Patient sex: M
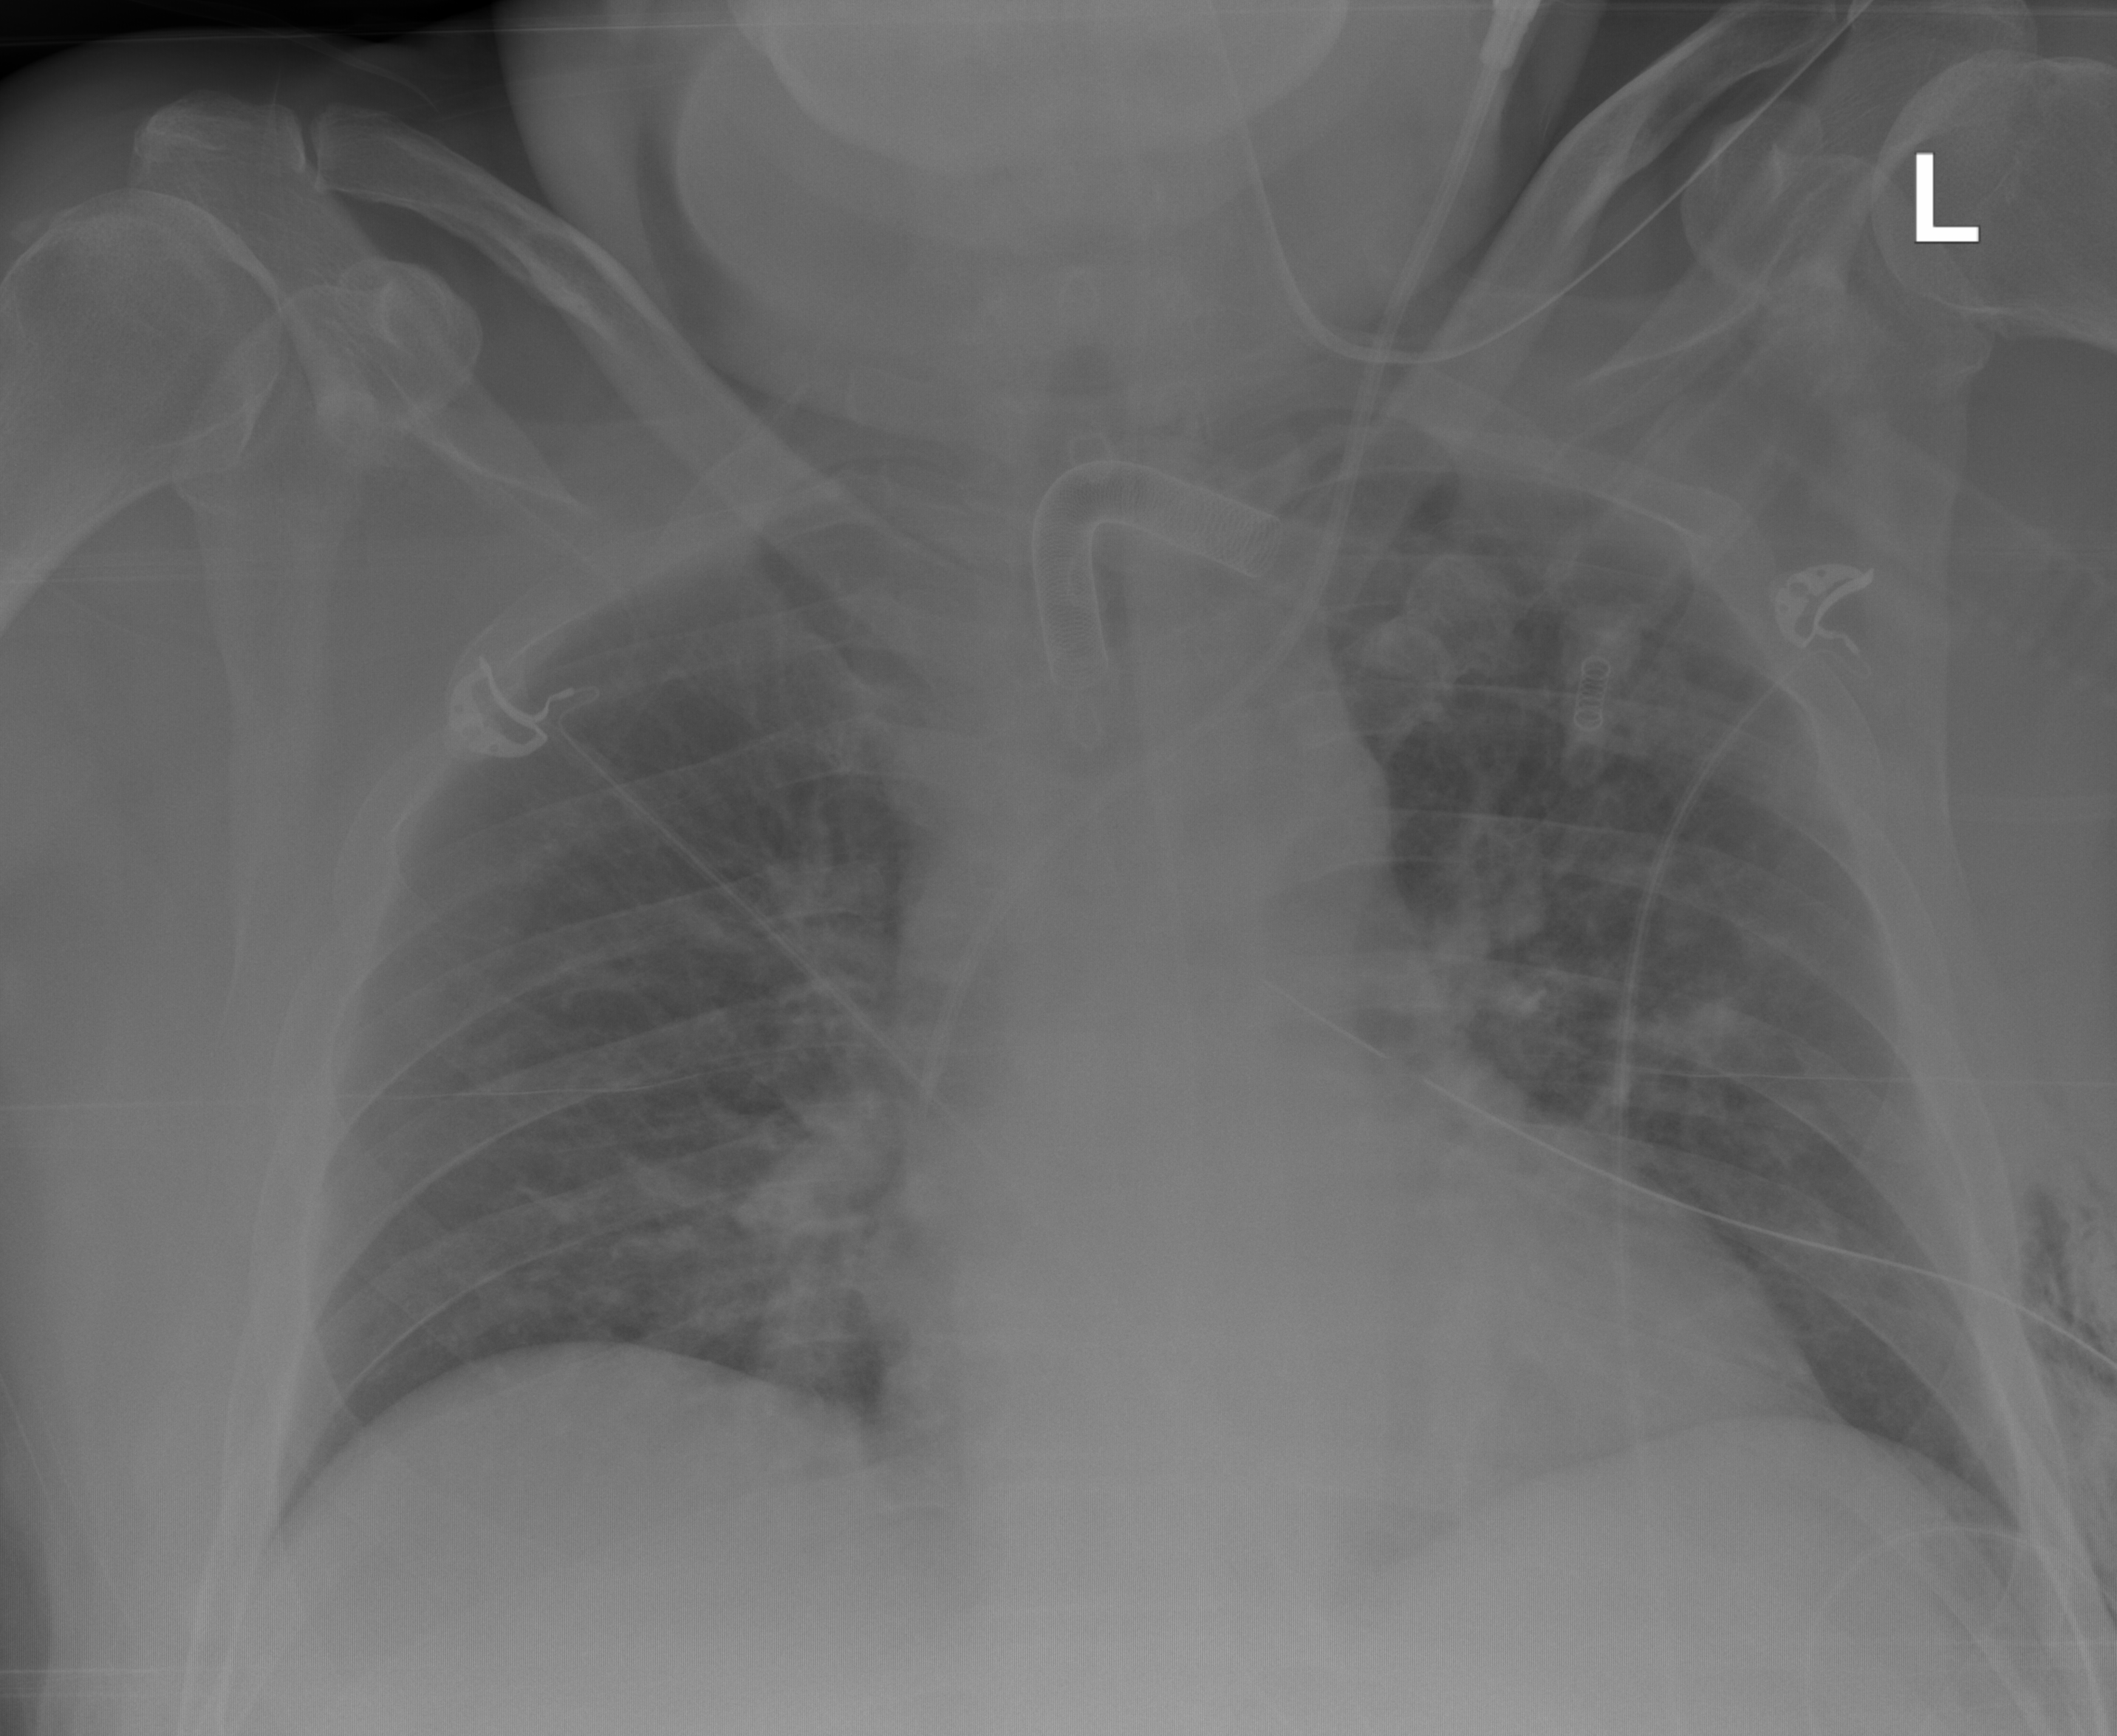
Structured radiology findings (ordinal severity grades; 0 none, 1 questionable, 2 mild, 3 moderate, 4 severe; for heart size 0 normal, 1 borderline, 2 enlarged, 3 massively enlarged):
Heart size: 1
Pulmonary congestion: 2
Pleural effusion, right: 0
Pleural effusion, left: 0
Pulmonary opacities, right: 2
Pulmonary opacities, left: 2
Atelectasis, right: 2
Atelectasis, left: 0